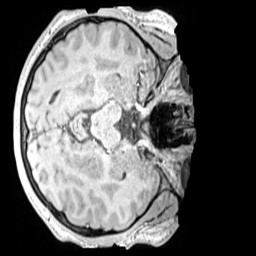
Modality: MP2RAGE
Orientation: axial
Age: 13
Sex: male
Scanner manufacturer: siemens
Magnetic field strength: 3 T
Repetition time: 4 s
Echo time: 0.00299 s